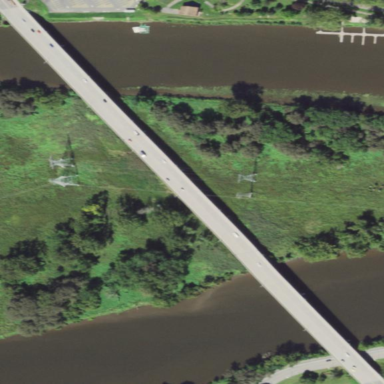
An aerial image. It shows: Man-made bridge.